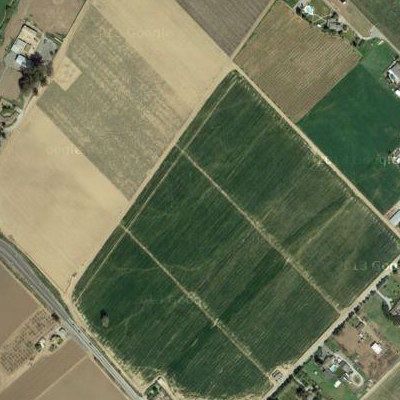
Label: bField